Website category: sports
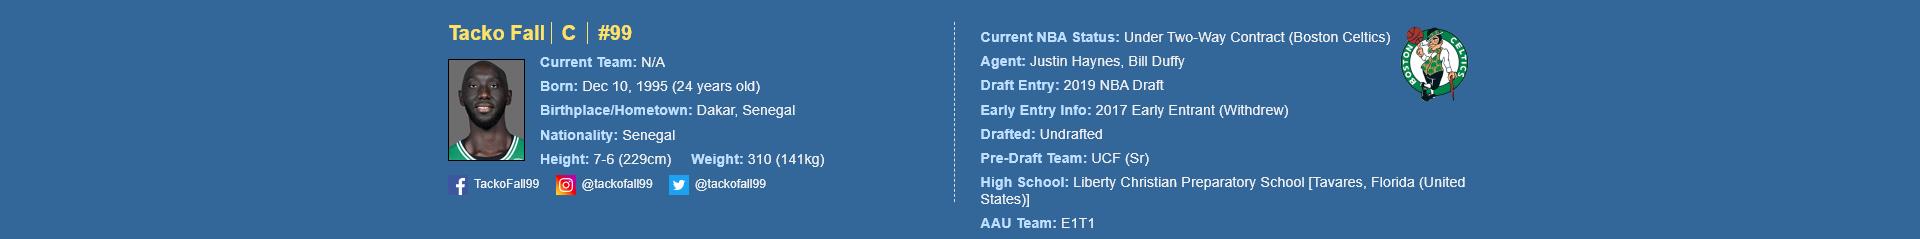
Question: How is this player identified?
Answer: Tacko Fall

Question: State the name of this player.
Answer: Tacko Fall

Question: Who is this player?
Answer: Tacko Fall

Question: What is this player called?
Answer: Tacko Fall

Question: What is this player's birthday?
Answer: Dec 10, 1995

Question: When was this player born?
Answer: Dec 10, 1995

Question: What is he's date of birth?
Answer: Dec 10, 1995

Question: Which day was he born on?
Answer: Dec 10, 1995

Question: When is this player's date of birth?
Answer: Dec 10, 1995

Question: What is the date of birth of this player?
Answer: Dec 10, 1995

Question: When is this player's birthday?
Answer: Dec 10, 1995

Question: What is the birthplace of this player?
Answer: Dakar, Senegal

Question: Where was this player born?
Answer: Dakar, Senegal

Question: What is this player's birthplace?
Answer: Dakar, Senegal

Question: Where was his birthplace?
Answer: Dakar, Senegal

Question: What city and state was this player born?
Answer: Dakar, Senegal

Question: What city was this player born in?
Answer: Dakar, Senegal

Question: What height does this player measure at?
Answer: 7-6 (229cm)

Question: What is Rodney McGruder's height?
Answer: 7-6 (229cm)

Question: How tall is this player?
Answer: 7-6 (229cm)

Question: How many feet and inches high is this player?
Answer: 7-6 (229cm)

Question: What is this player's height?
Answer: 7-6 (229cm)

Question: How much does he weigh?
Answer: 310 (141kg)

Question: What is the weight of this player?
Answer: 310 (141kg)

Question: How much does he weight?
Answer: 310 (141kg)

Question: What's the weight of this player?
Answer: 310 (141kg)

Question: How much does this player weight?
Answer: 310 (141kg)

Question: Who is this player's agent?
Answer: Justin Haynes

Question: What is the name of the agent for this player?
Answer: Justin Haynes

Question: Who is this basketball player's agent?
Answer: Justin Haynes

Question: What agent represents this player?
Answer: Justin Haynes

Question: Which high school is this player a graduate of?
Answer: Liberty Christian Preparatory School

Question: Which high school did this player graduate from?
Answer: Liberty Christian Preparatory School

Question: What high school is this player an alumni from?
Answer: Liberty Christian Preparatory School

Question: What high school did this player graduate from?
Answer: Liberty Christian Preparatory School

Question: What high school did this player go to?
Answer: Liberty Christian Preparatory School

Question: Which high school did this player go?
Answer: Liberty Christian Preparatory School